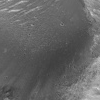
Atmospheric dust classification: not_dusty